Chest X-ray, PA view. Patient: 51 years old, sex M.
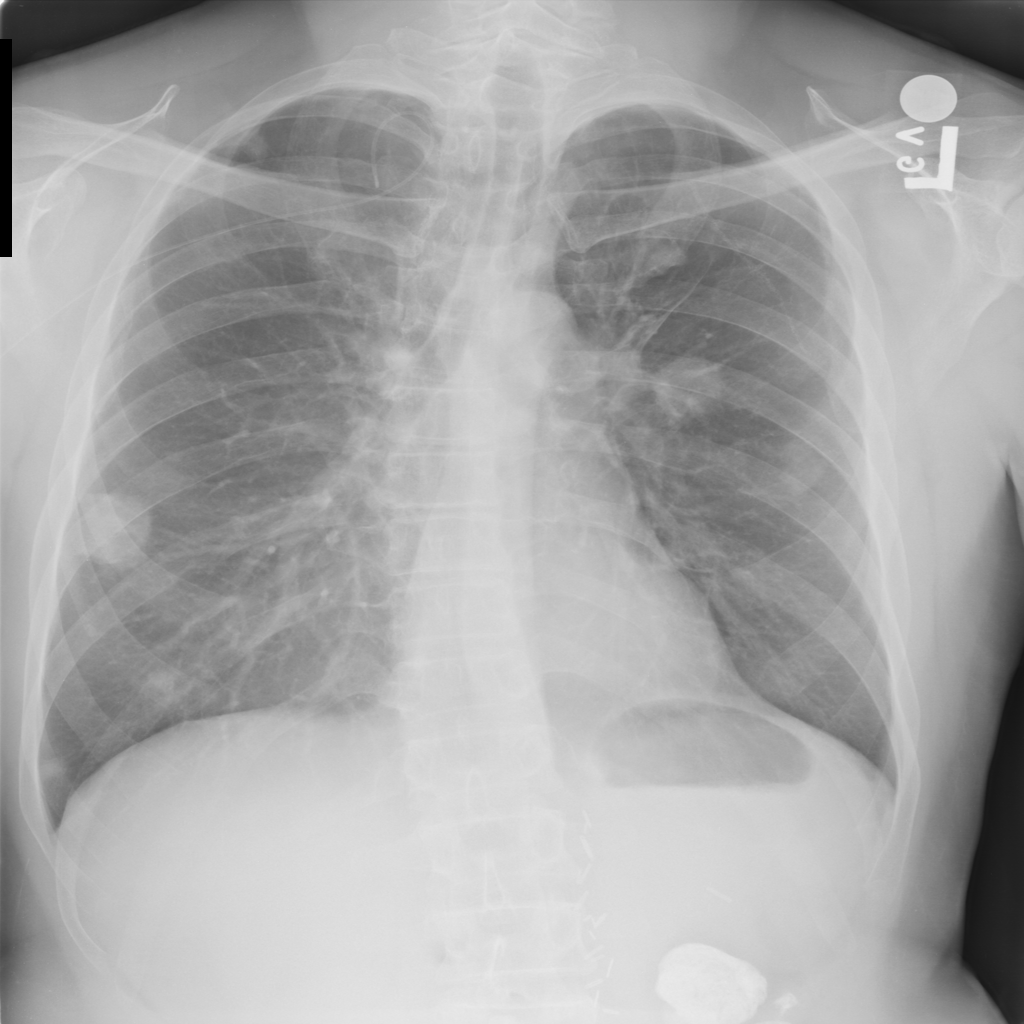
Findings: No Finding